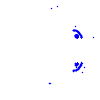
Particle: electron